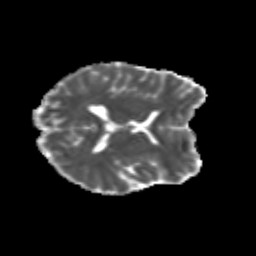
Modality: MD
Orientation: axial
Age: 21
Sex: female
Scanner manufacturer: siemens
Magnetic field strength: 3 T
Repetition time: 3.5 s
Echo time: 0.113 s